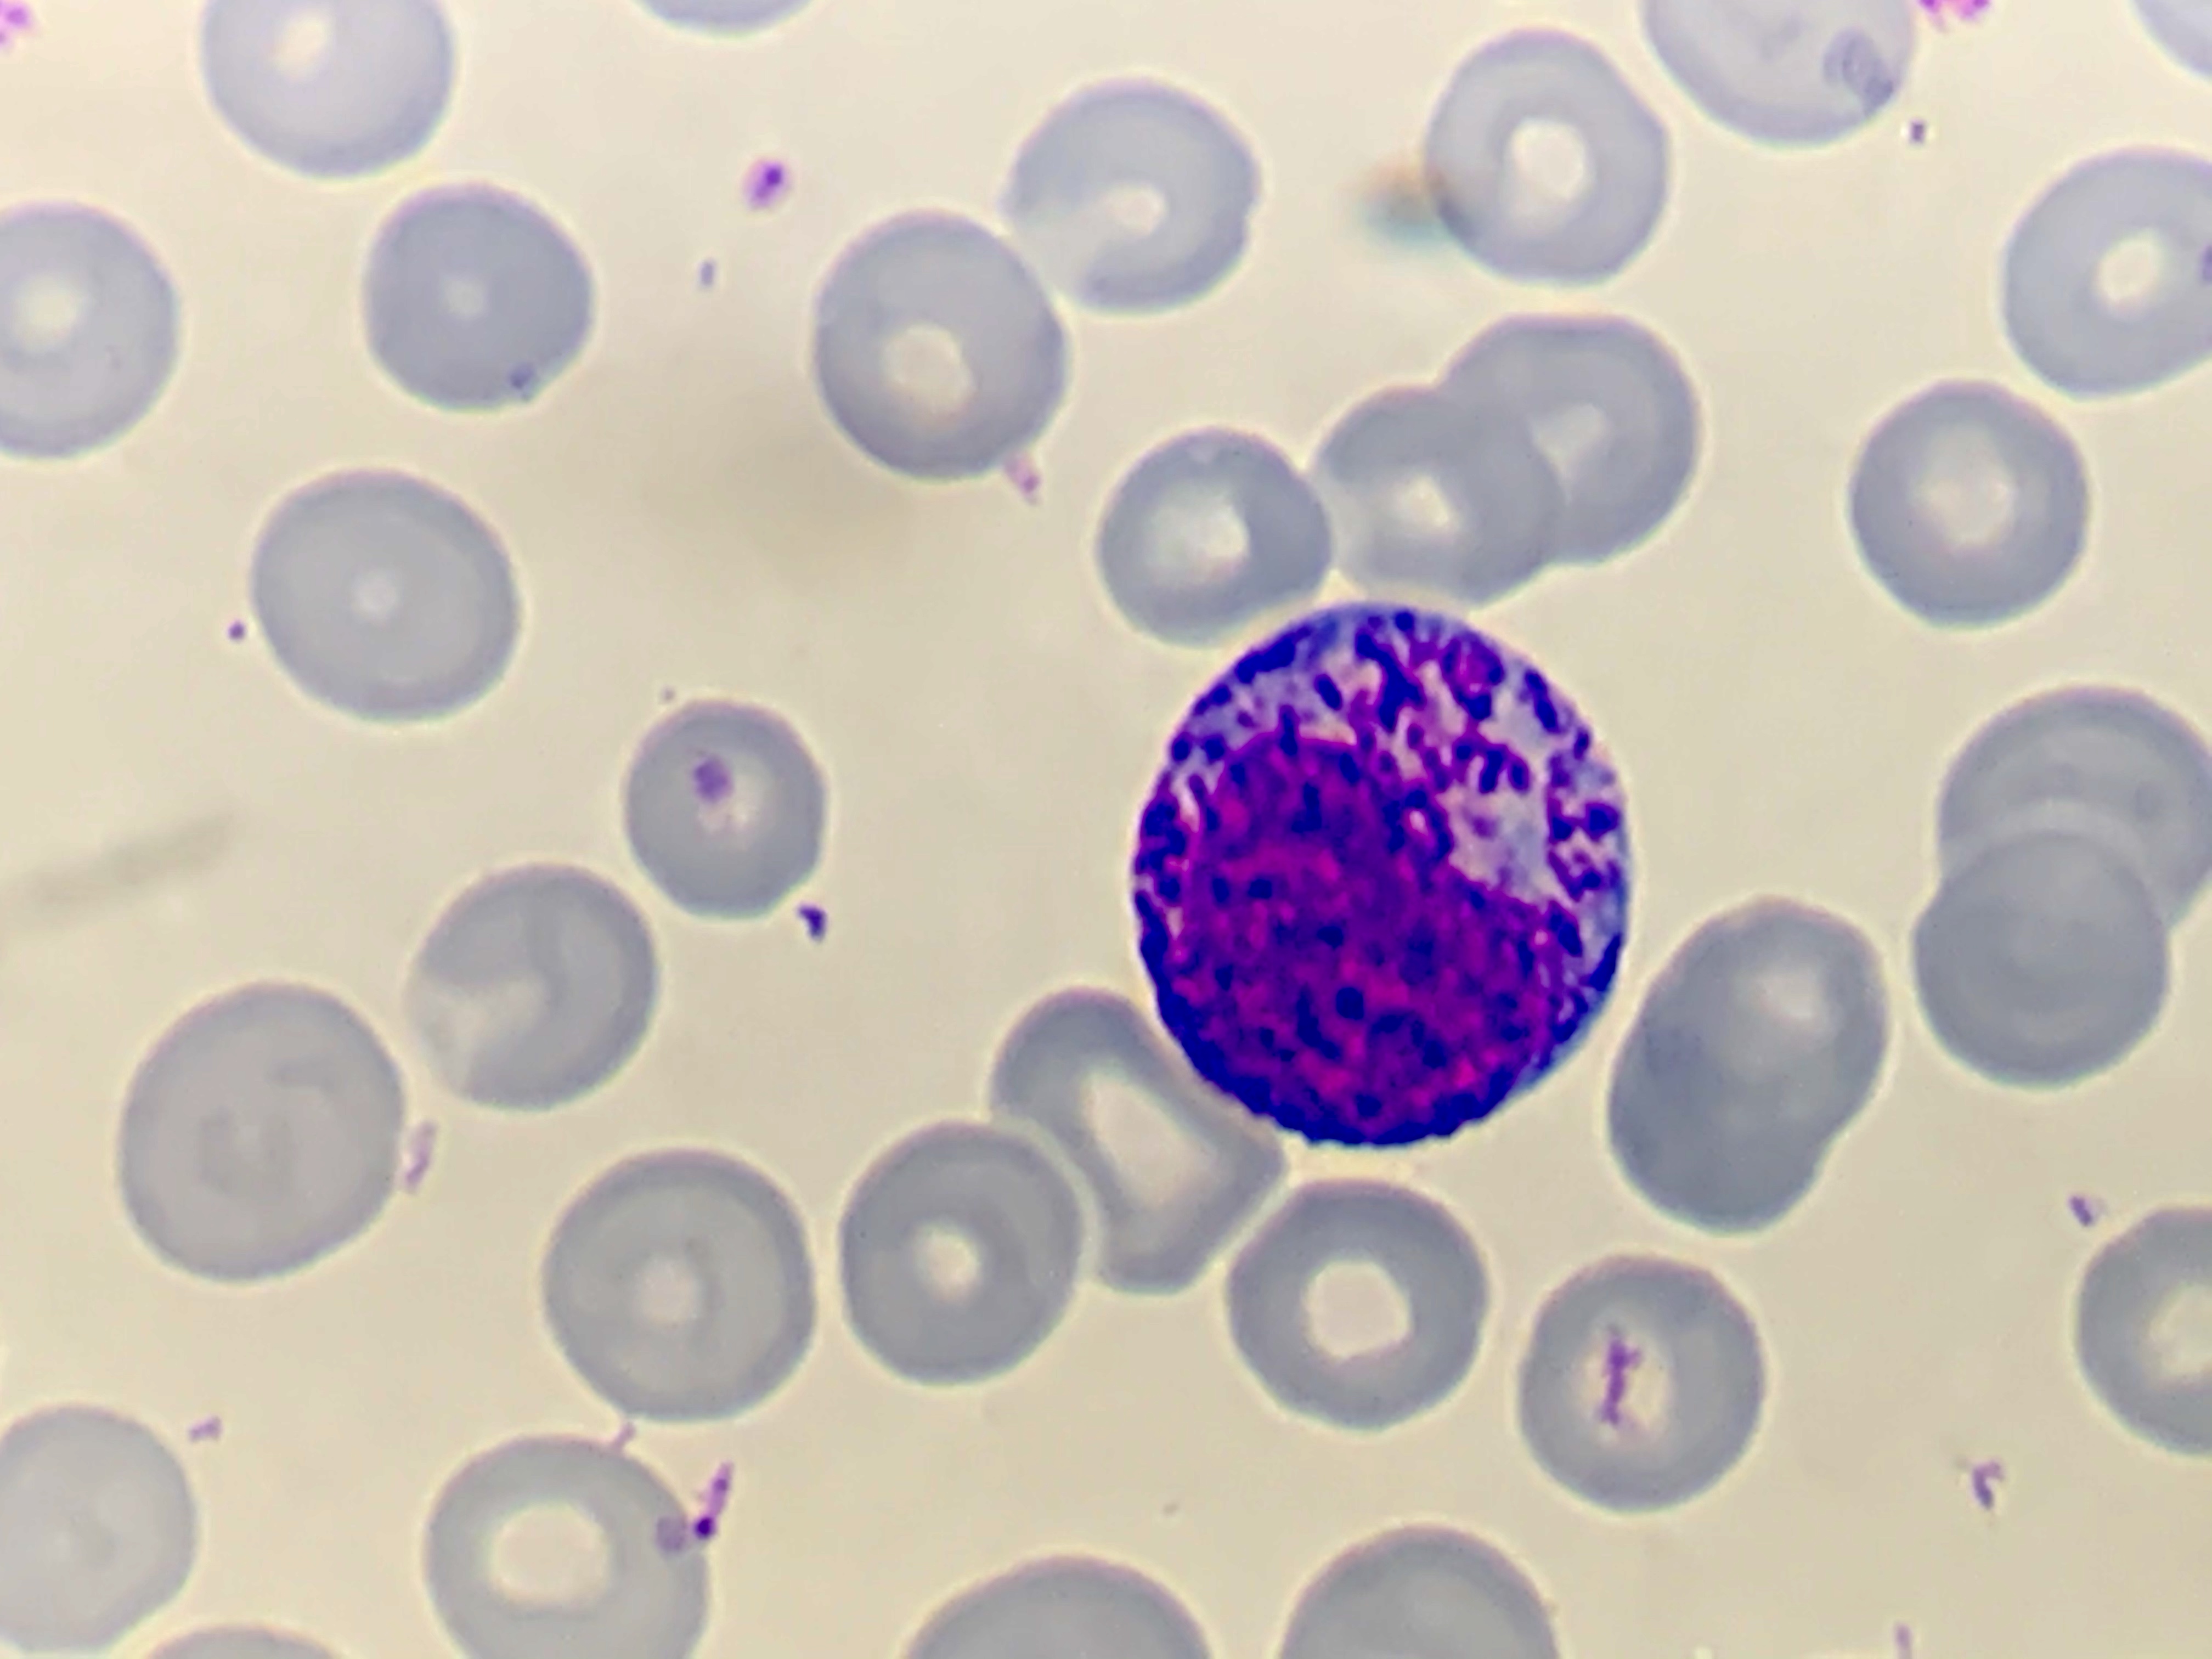
Cell type: MYELOCYTE